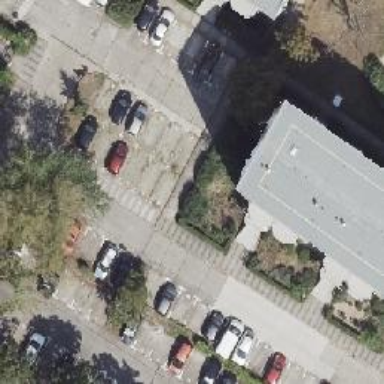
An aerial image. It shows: Footway with concrete surface.